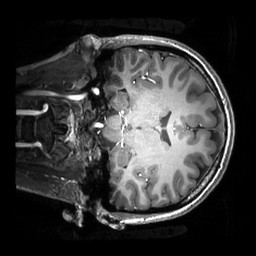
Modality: T1w
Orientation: coronal
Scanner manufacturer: philips
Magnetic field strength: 7 T
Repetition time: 0.008 s
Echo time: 0.001974 s